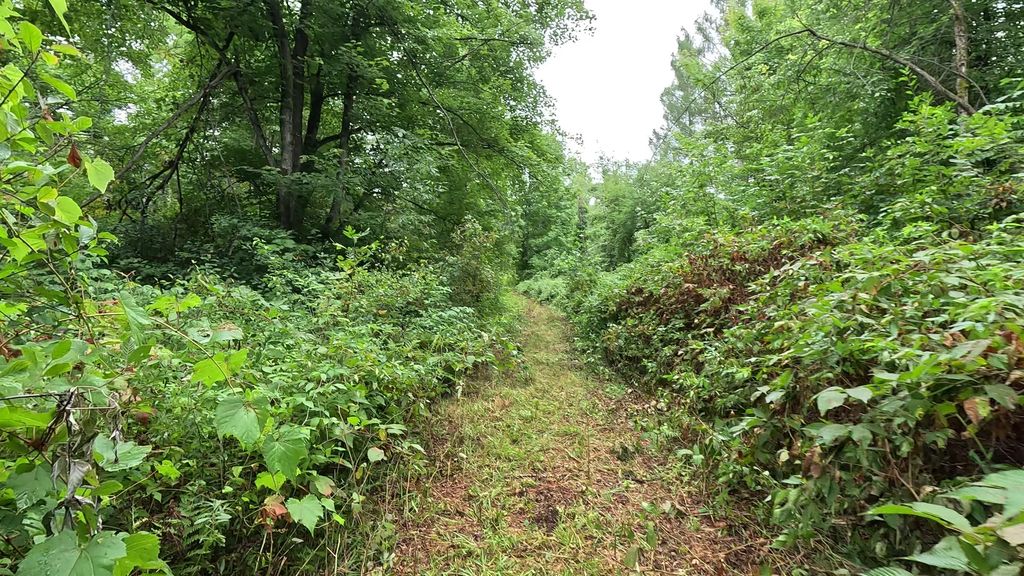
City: ottawa-gatineau